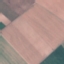
Land use / land cover class: AnnualCrop